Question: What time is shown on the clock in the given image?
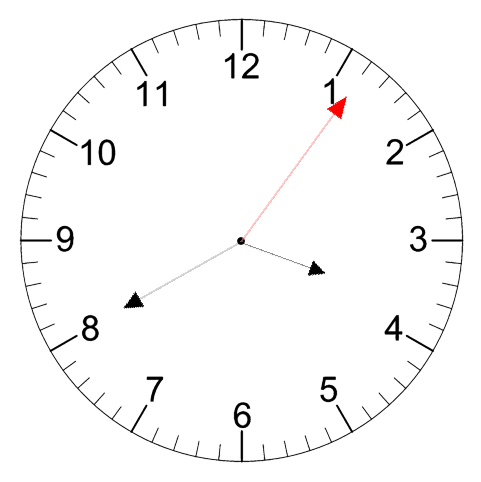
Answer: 03:40:06